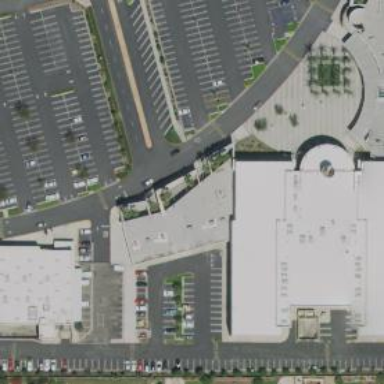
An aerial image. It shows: Retail building.